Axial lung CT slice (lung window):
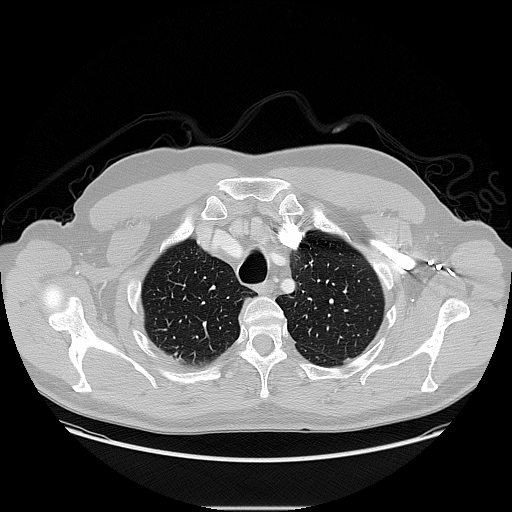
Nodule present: no